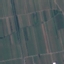
Land use / land cover class: PermanentCrop